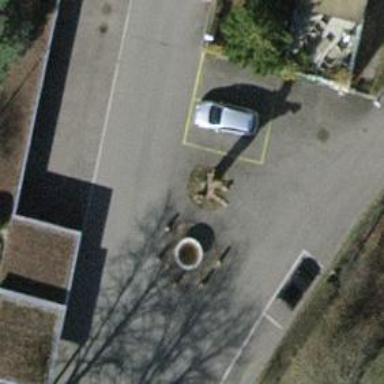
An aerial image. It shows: Bollard made of concrete.